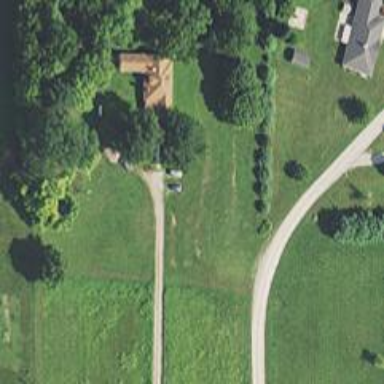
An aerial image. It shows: Driveway leading to service road.